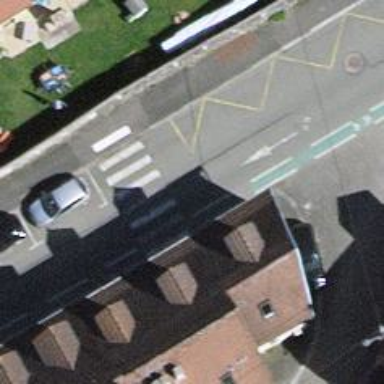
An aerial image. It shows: Uncontrolled zebra crossing on the road.